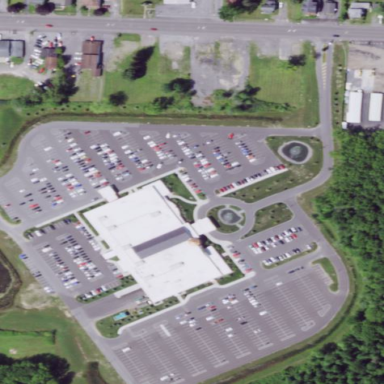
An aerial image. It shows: Building designated as casino.